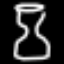
Label: hourglass